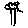
Label: tree